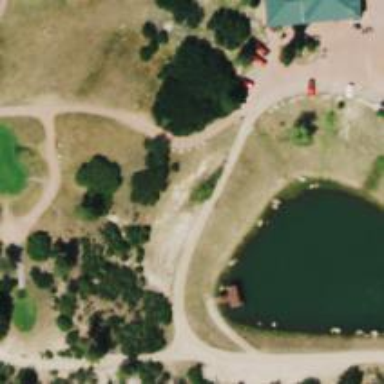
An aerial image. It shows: Path for golf carts.